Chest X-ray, AP view. Patient: 56 years old, sex F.
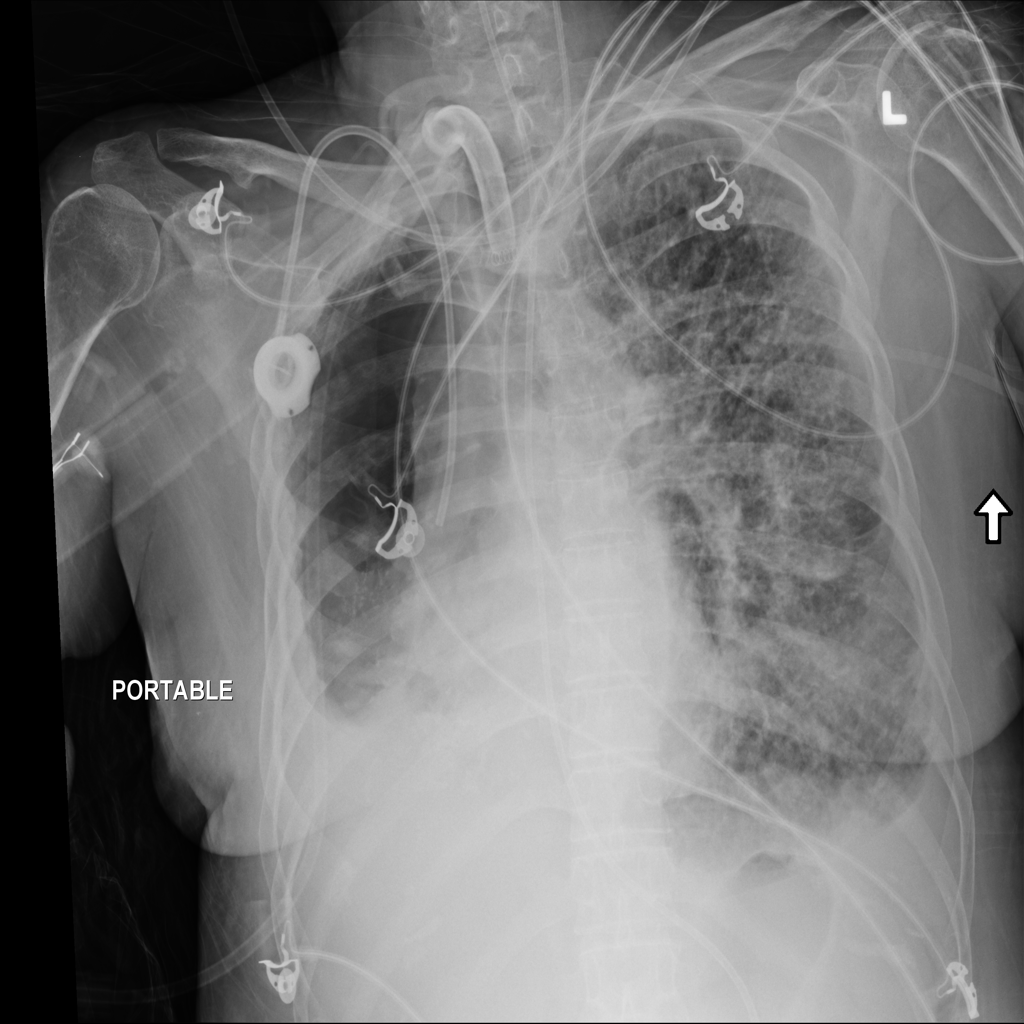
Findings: Infiltration, Pneumonia, Pneumothorax